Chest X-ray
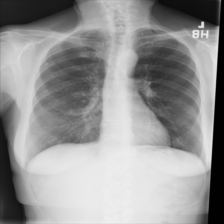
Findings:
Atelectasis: negative
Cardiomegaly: negative
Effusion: negative
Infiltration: negative
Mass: negative
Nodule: negative
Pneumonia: negative
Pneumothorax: negative
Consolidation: negative
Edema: negative
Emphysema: negative
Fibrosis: negative
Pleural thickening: negative
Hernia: negative